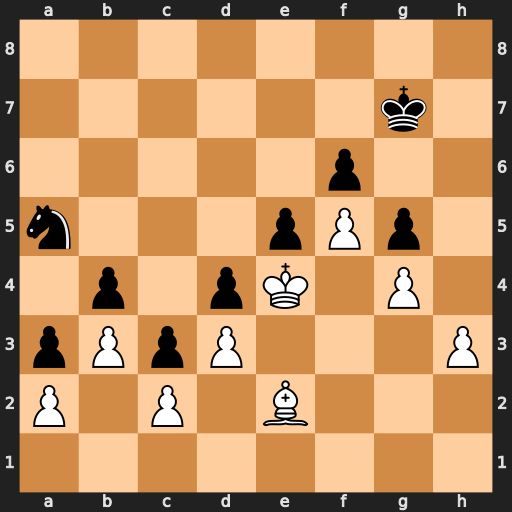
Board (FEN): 8/6k1/5p2/n3pPp1/1p1pK1P1/pPpP3P/P1P1B3/8
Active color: w
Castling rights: -
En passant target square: -
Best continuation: Bd1 Kf7 Kd5 Ke7 Kc5